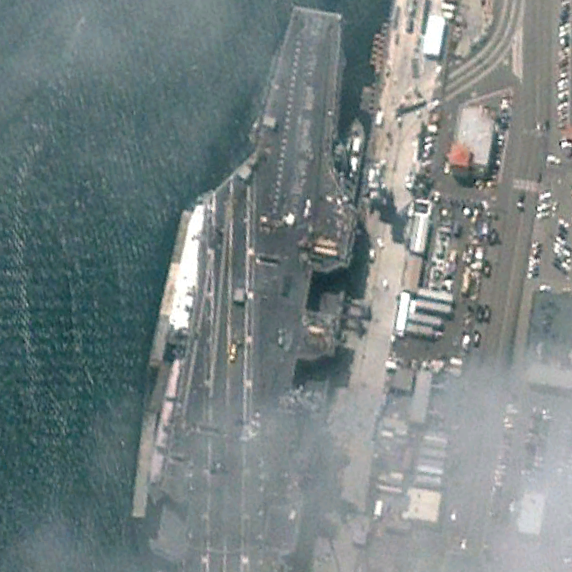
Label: aircraft_carrier